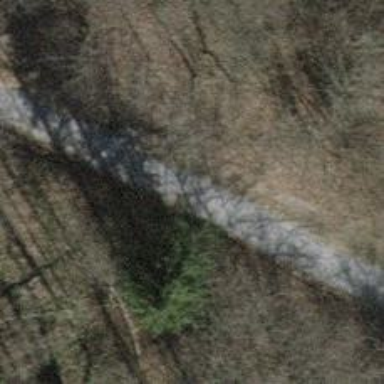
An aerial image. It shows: Track with compacted grade 2 surface.